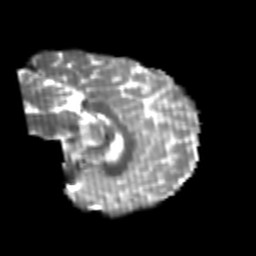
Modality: T2w
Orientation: sagittal
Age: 25
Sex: female
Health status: healthy
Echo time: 0.074 s